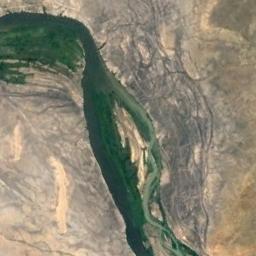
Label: river